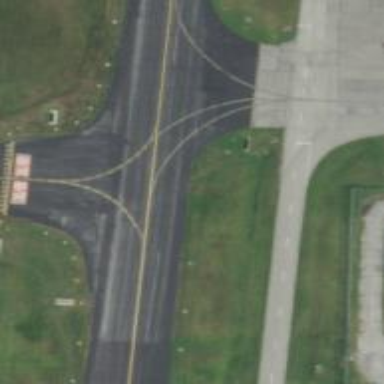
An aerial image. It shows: Image of taxiway at airport.